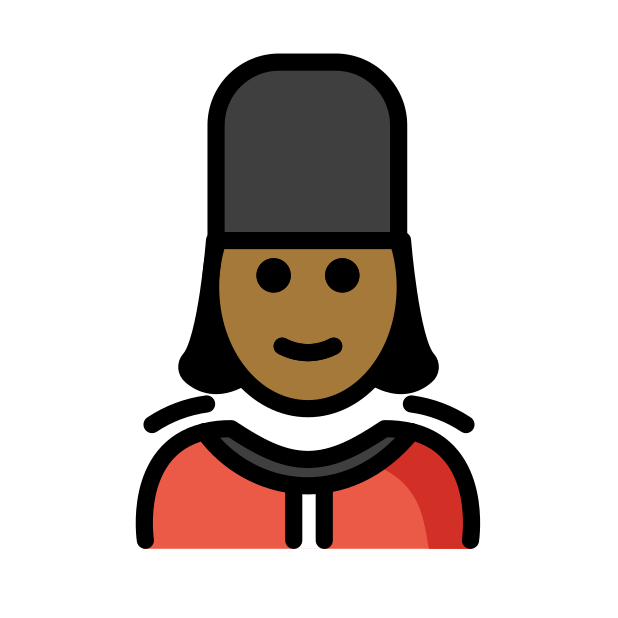
woman guard: medium-dark skin tone